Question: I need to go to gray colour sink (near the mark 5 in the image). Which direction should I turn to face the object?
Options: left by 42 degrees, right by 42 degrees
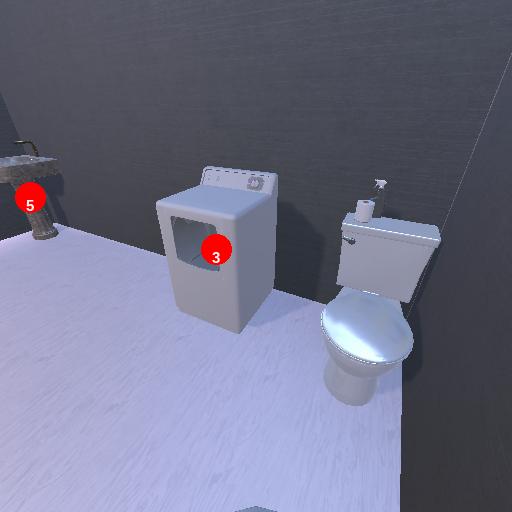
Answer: left by 42 degrees